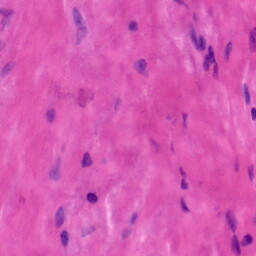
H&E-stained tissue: Tonsil